Question: I am building an Universal app with Multiple Detail View with UISplitViewController storyboard based version. iOS 8 works perfectly on all types of devices. It also works fine with some tweaks for iOS 7, but when I run it on iPhone 5 or 5s simulator the view is shrinked; it is equal to the size of iPhone 4s. I tried disabling size classes for iPhone but didn't change nothing.
I have no idea why it happens. There are some other questions here that suggest to turn off size classes but they do not solve my problem.

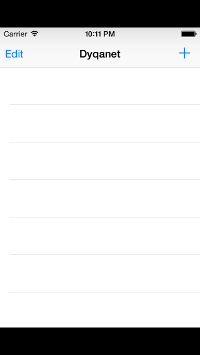
Answer: I believe this could be because you have not provided a launch image of the correct dimensions for iPhone 5.
This should correct the problem